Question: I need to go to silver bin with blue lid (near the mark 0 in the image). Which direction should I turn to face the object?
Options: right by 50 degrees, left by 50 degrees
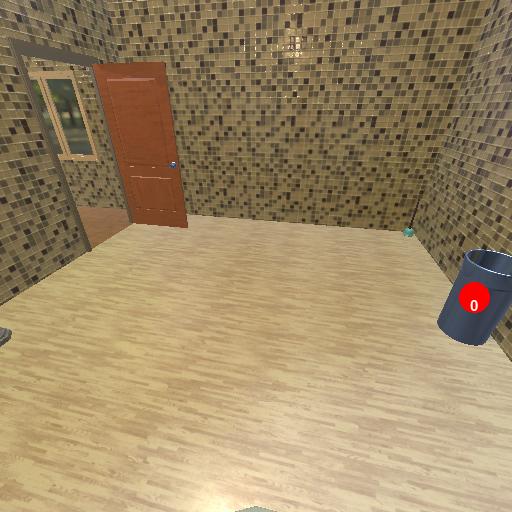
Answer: right by 50 degrees